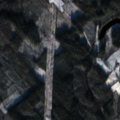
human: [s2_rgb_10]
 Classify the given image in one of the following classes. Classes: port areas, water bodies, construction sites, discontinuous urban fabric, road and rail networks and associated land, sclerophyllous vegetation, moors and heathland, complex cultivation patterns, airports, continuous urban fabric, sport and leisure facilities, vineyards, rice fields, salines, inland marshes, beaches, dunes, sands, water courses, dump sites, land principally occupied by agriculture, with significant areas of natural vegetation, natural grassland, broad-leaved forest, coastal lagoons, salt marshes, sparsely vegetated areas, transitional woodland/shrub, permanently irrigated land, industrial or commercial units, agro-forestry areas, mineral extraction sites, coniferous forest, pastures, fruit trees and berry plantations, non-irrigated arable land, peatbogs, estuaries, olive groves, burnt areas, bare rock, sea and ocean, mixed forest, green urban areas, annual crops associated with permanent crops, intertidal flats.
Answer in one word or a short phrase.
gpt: non-irrigated arable land, broad-leaved forest, mixed forest, transitional woodland/shrub